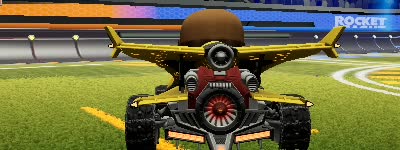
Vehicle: aftershock